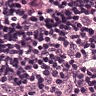
Metastatic tissue present: no